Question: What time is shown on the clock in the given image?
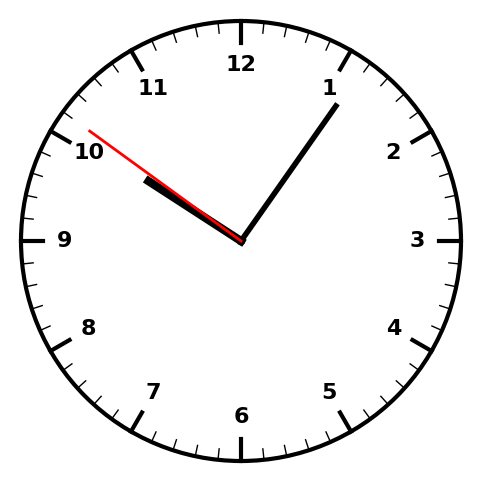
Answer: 10:05:51